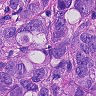
Metastatic tissue present: yes